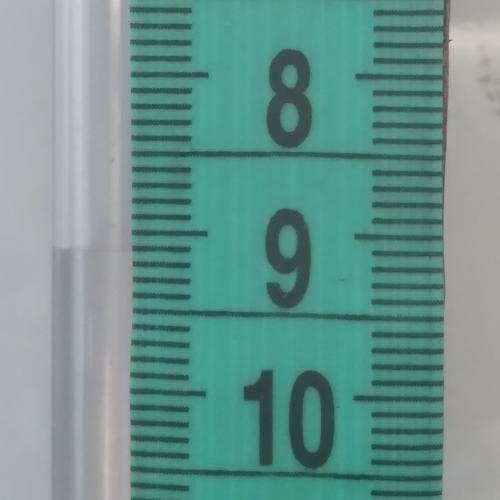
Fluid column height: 9.1 cm